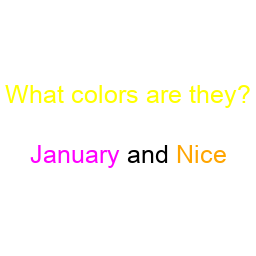
Color: magenta, orange
Background color: white
Question text color: yellow